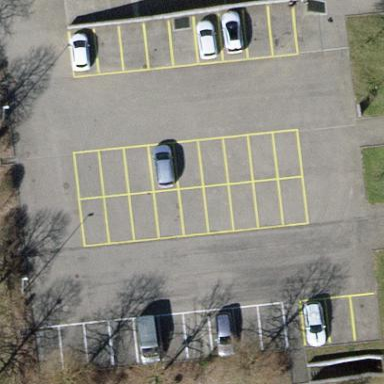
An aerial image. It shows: Parking area with asphalt surface.